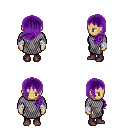
a pixel art fantasy rpg character, female body template, human, tanned skin, chain mail, gold greaves, purple left-swept hairstyle, white cloth bandages, maroon shoes, four views (front, back, left, right), 2x2 character sprite sheet, small pixel art, hard edges, no anti-aliasing